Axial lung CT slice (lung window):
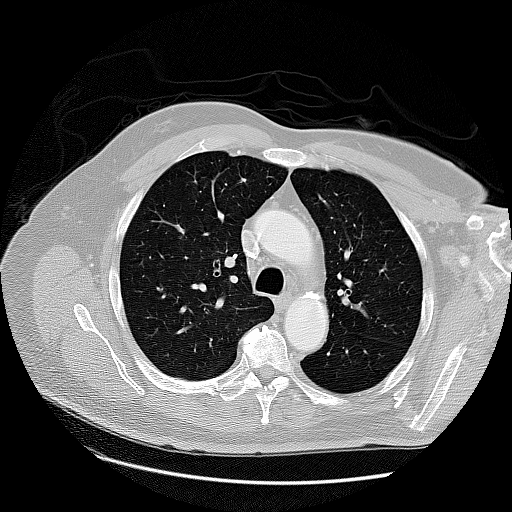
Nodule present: no